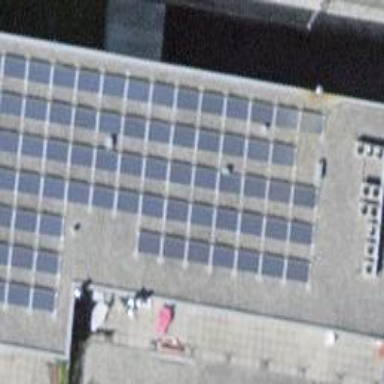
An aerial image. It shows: Solar photovoltaic panel generator.